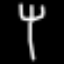
Label: fork